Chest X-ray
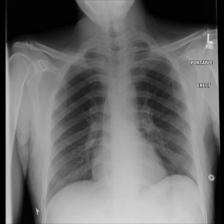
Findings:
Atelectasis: negative
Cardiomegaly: negative
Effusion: negative
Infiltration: negative
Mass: negative
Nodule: negative
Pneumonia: negative
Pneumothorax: negative
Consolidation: negative
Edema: negative
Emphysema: negative
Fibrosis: negative
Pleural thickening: negative
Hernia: negative